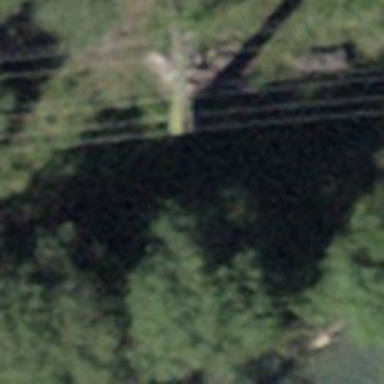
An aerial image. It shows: Power pole.